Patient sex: M
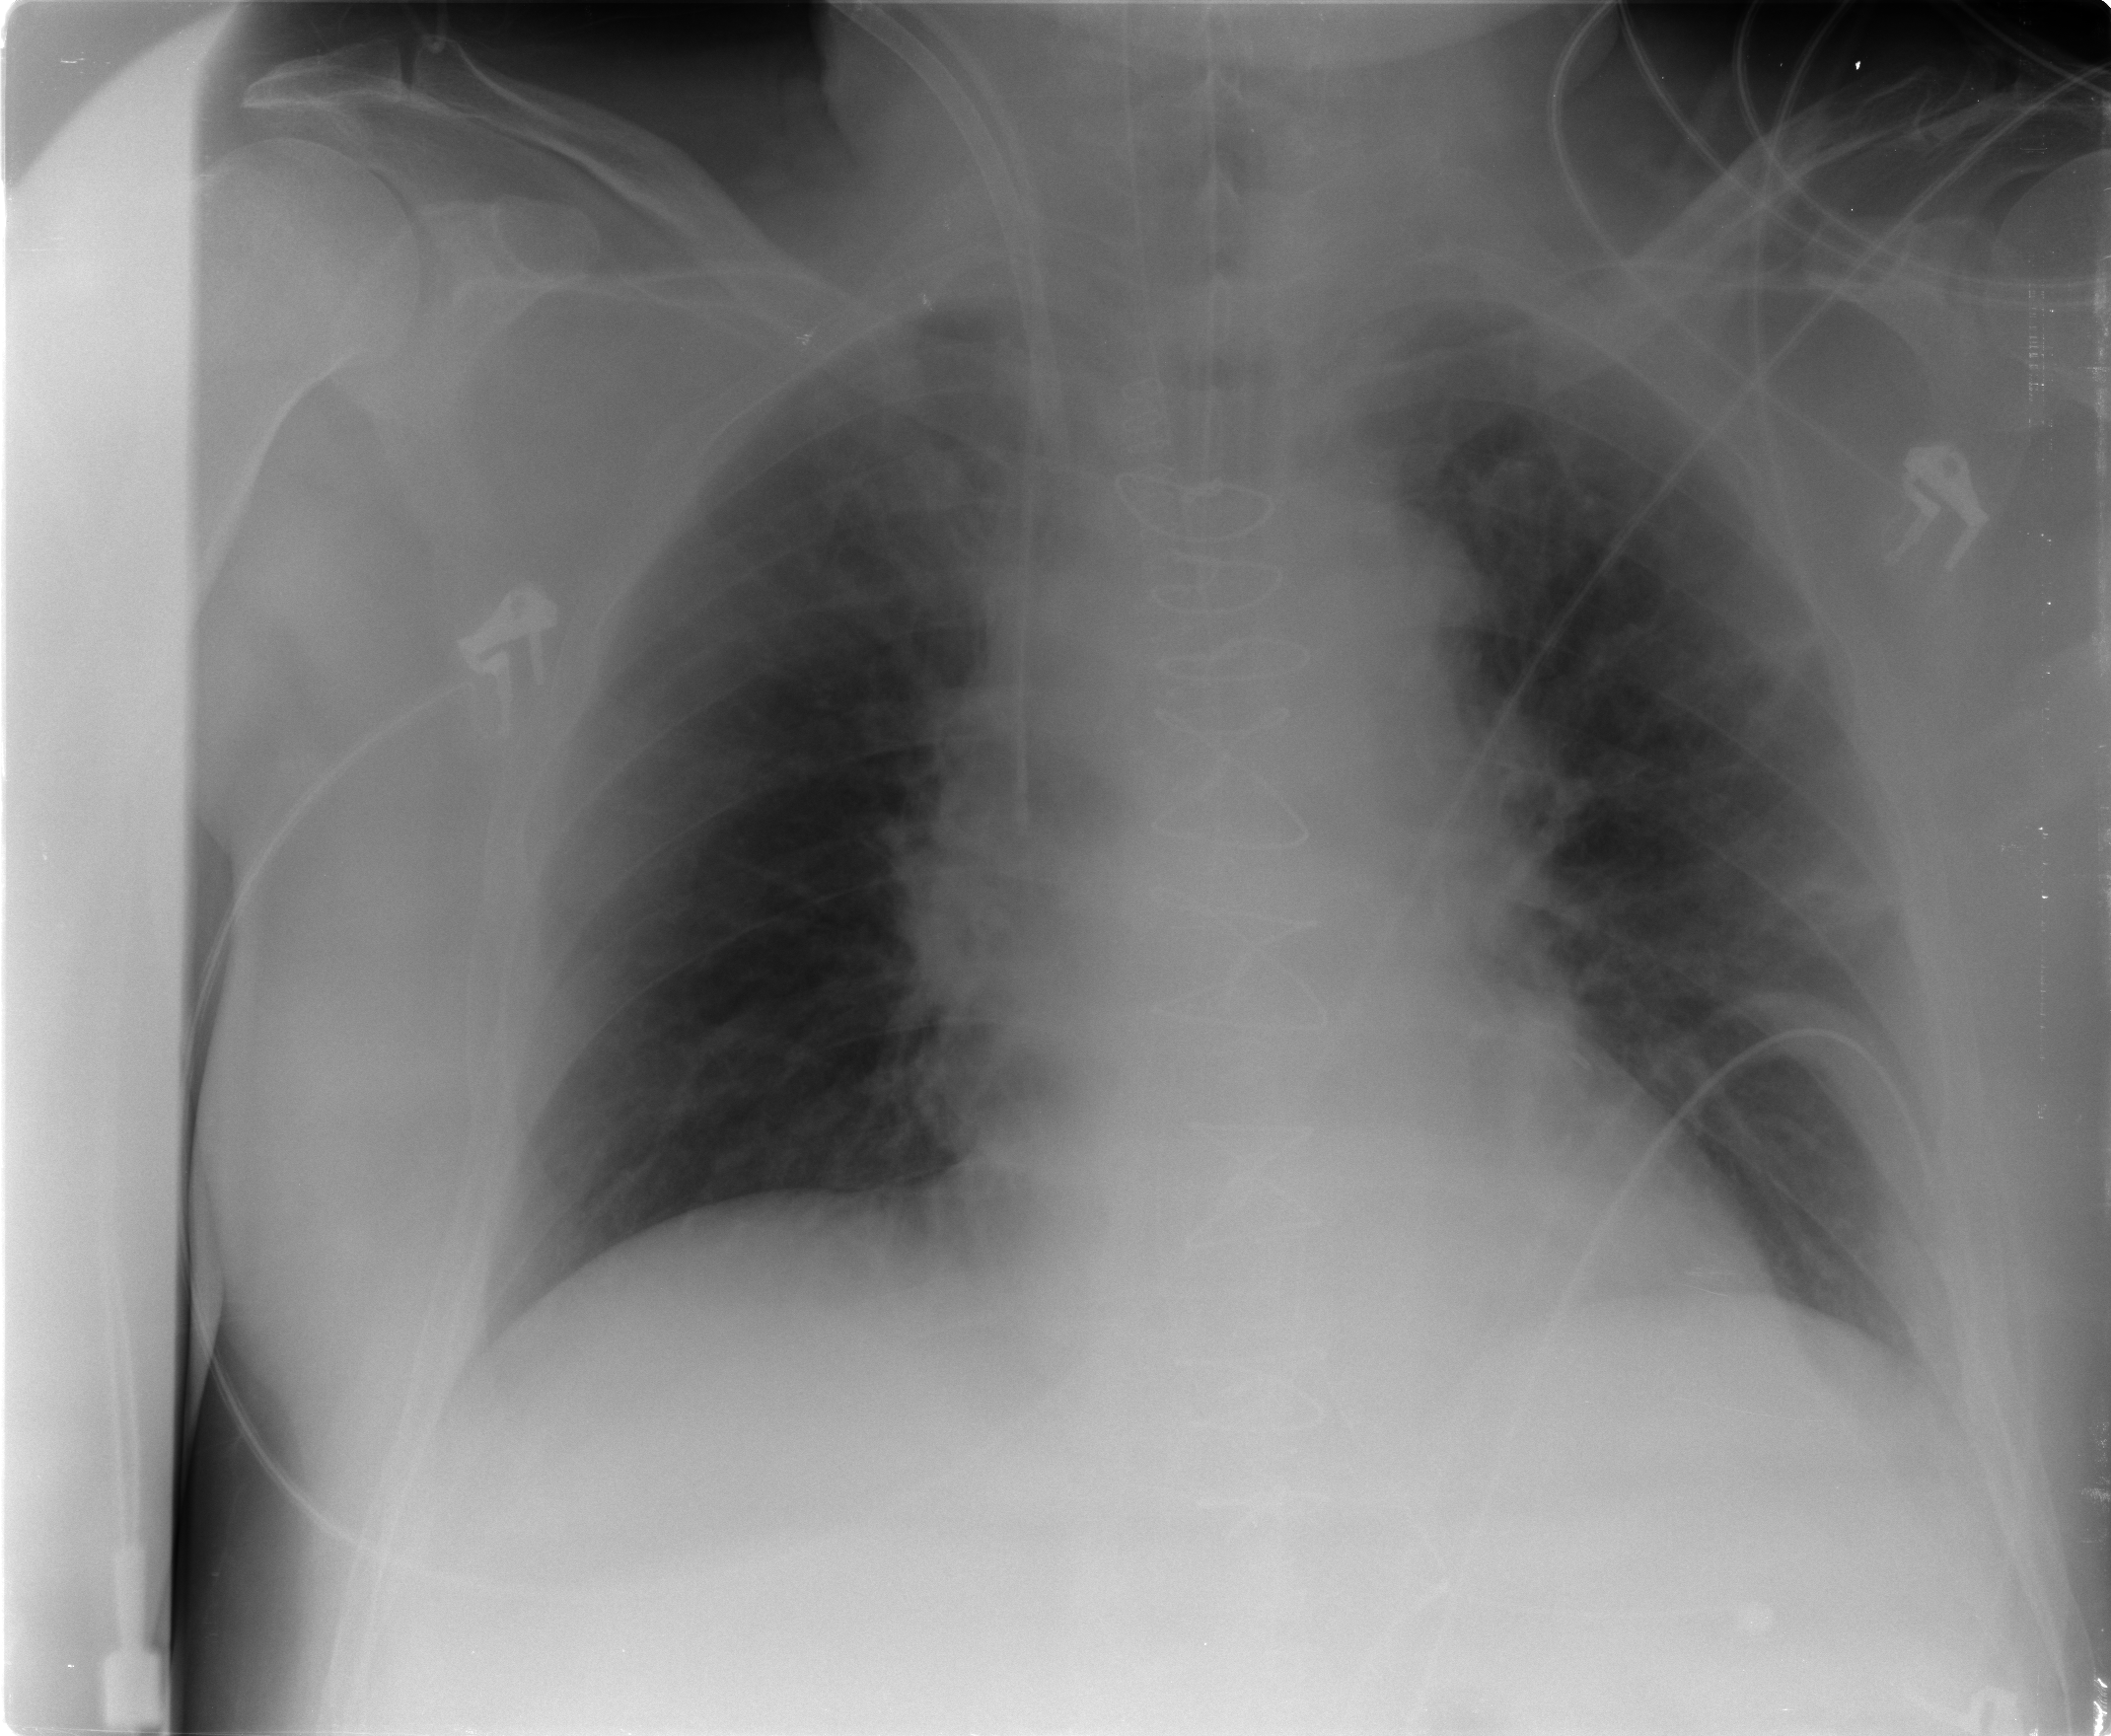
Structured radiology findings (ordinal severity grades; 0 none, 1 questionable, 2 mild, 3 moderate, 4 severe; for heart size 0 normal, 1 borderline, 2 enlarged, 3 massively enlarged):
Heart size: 1
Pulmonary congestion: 2
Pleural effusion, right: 0
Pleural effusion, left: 0
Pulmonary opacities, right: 0
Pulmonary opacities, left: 0
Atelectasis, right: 2
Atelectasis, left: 2